Question: Here's what I have: 1000px 'width' div's inside a 100% 'width' container with a background image repeating horizontally.
Live: <URL>
When I resize the browser window (anything less than 1000px should generate a horizontal scroll bar, right?), the scroll bar doesn't come up, as you can see in the image below.

What should I do to make the scrolling bar appear? (Nevermind the slideshow, I'm still working on it.)
JSFiddle: <URL>
I appreciate all your thoughts!
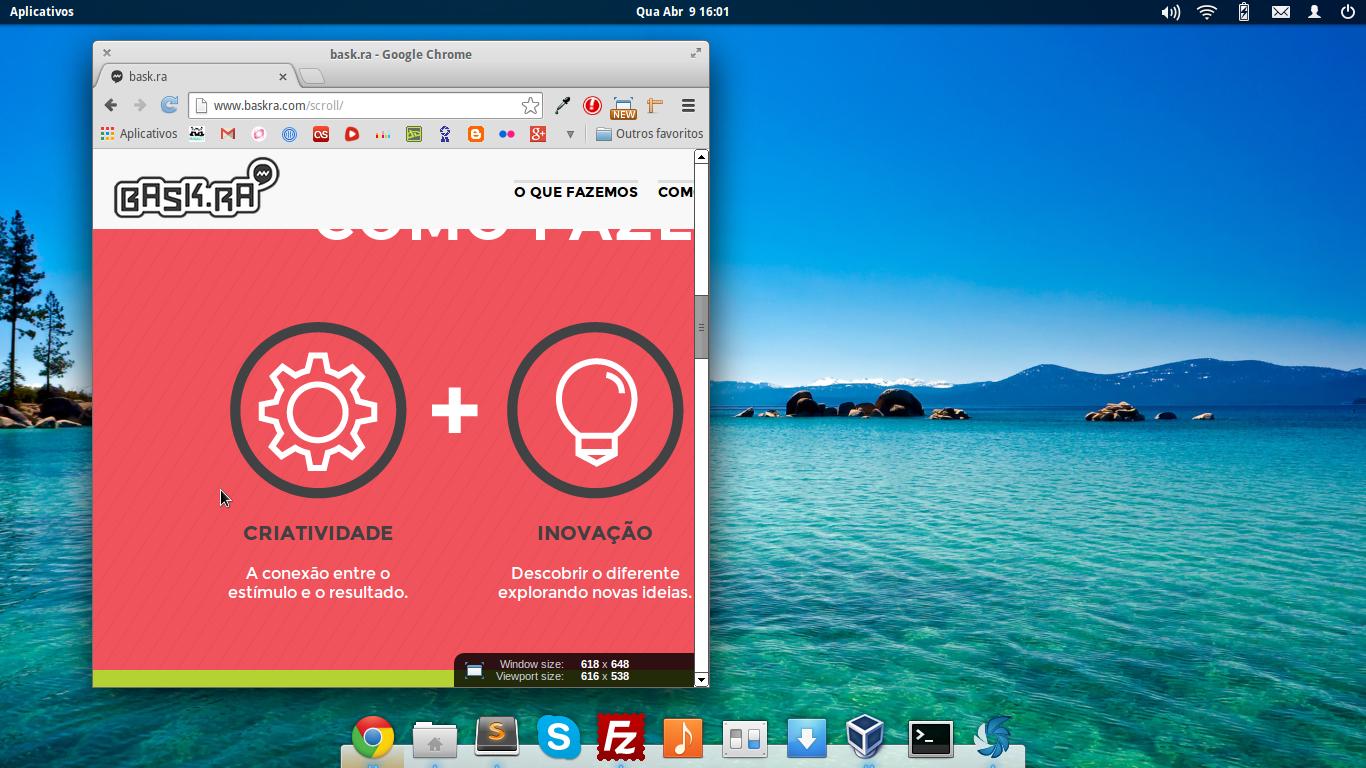
Answer: Remove 'overflow: hidden' from '.row'